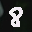
Label: 8